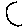
Label: circle